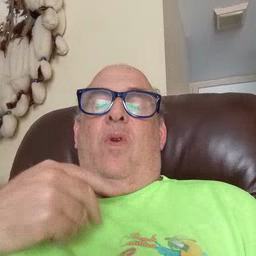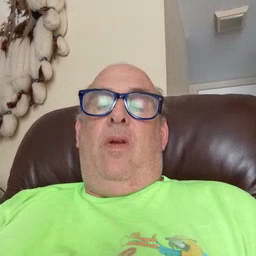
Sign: cute